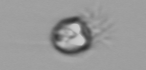
Label: Balanion